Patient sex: M
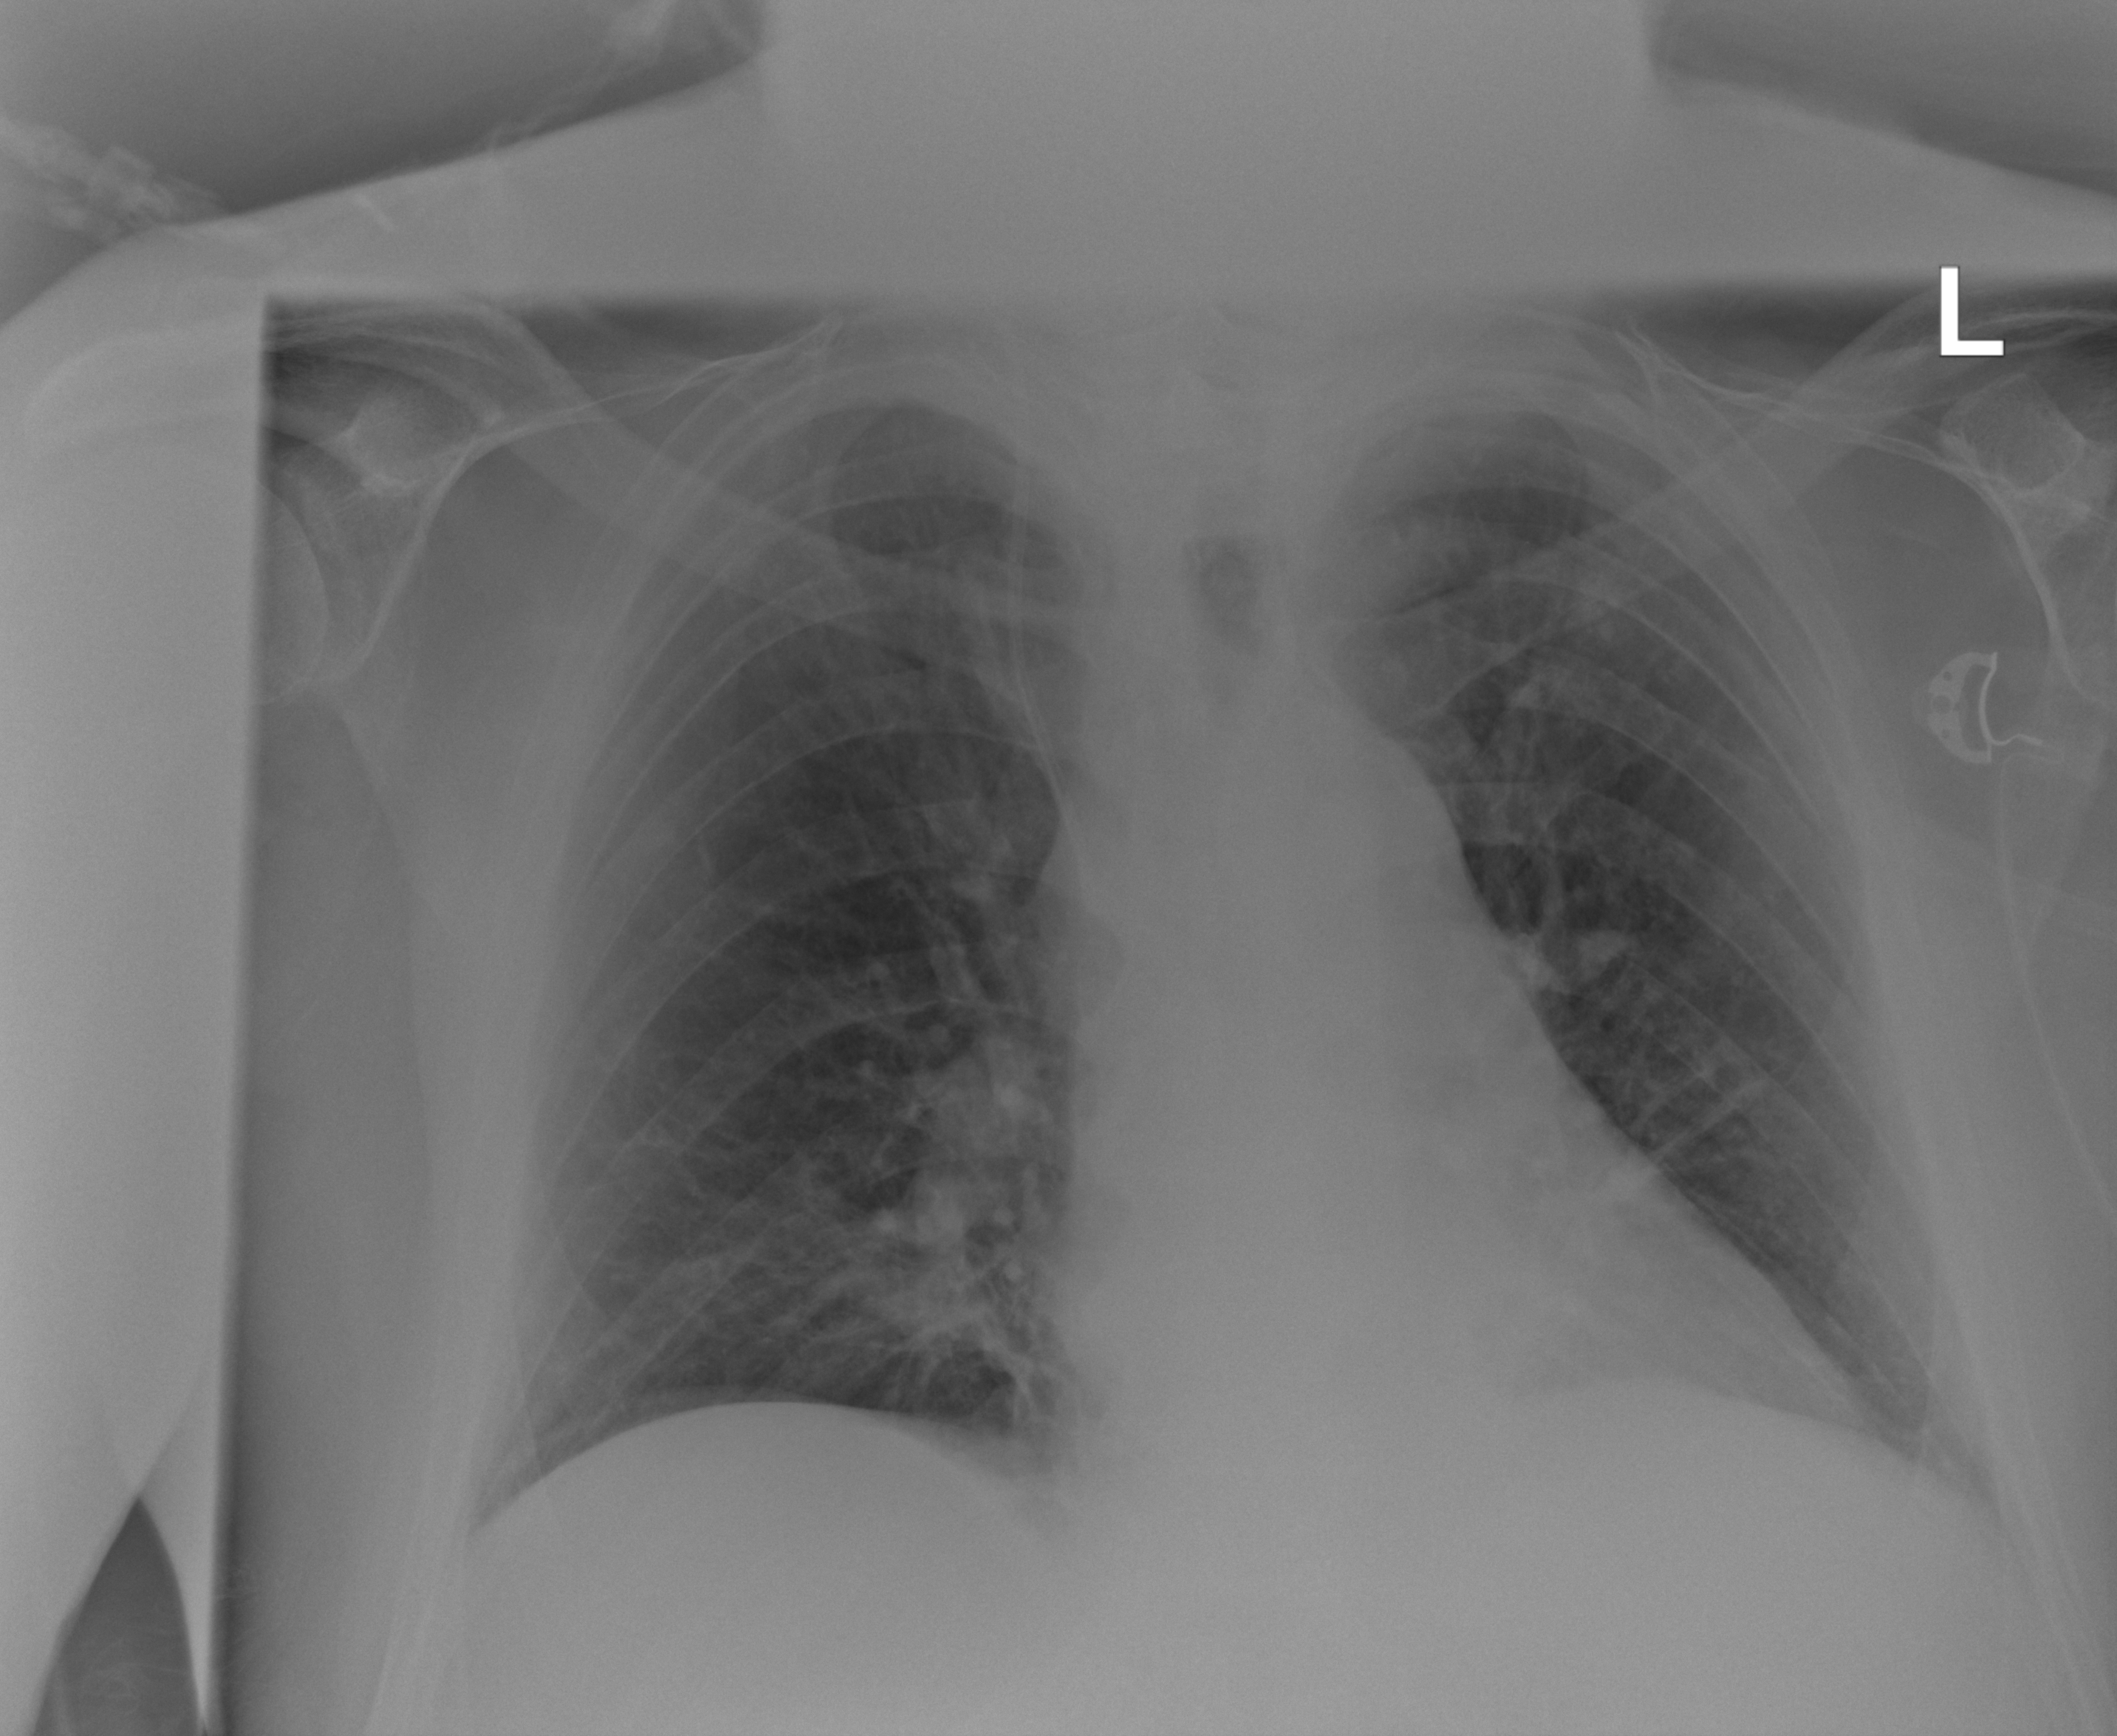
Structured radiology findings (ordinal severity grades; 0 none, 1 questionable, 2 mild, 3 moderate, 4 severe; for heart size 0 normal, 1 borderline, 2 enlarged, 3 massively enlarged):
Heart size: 0
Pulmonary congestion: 0
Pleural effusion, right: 0
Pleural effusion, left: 0
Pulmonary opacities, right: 0
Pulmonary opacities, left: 0
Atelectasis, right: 2
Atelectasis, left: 2